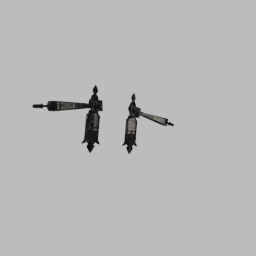
Label: mechanical